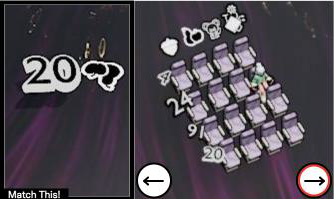
Task: seats
Answer: no